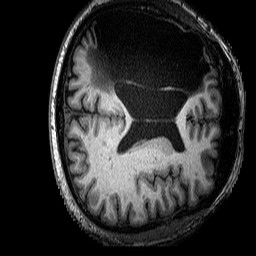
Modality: T1w
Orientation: axial
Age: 52
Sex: male
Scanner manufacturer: siemens
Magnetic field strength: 3 T
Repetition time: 2.25 s
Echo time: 0.00452 s